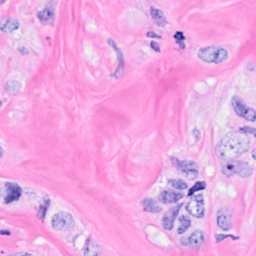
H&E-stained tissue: Breast